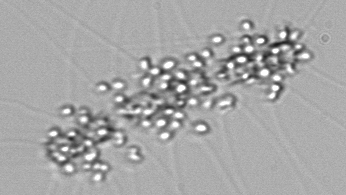
Label: Chaetoceros_didymus_TAG_external_flagellate